Field crop: maize
Growth stage: 2
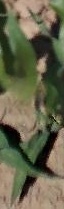
Species: maize